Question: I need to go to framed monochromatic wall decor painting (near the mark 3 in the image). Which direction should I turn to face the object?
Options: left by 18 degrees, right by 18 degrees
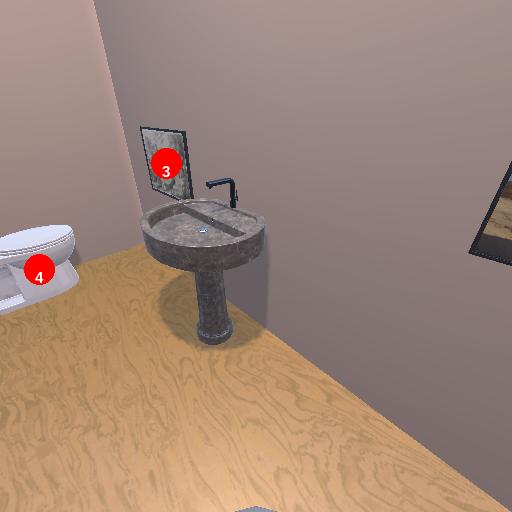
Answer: left by 18 degrees